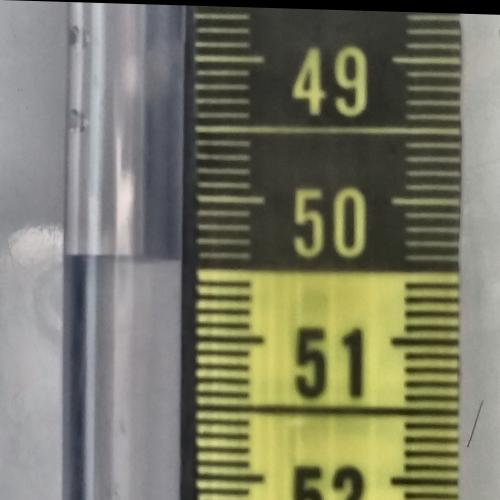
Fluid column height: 50.4 cm